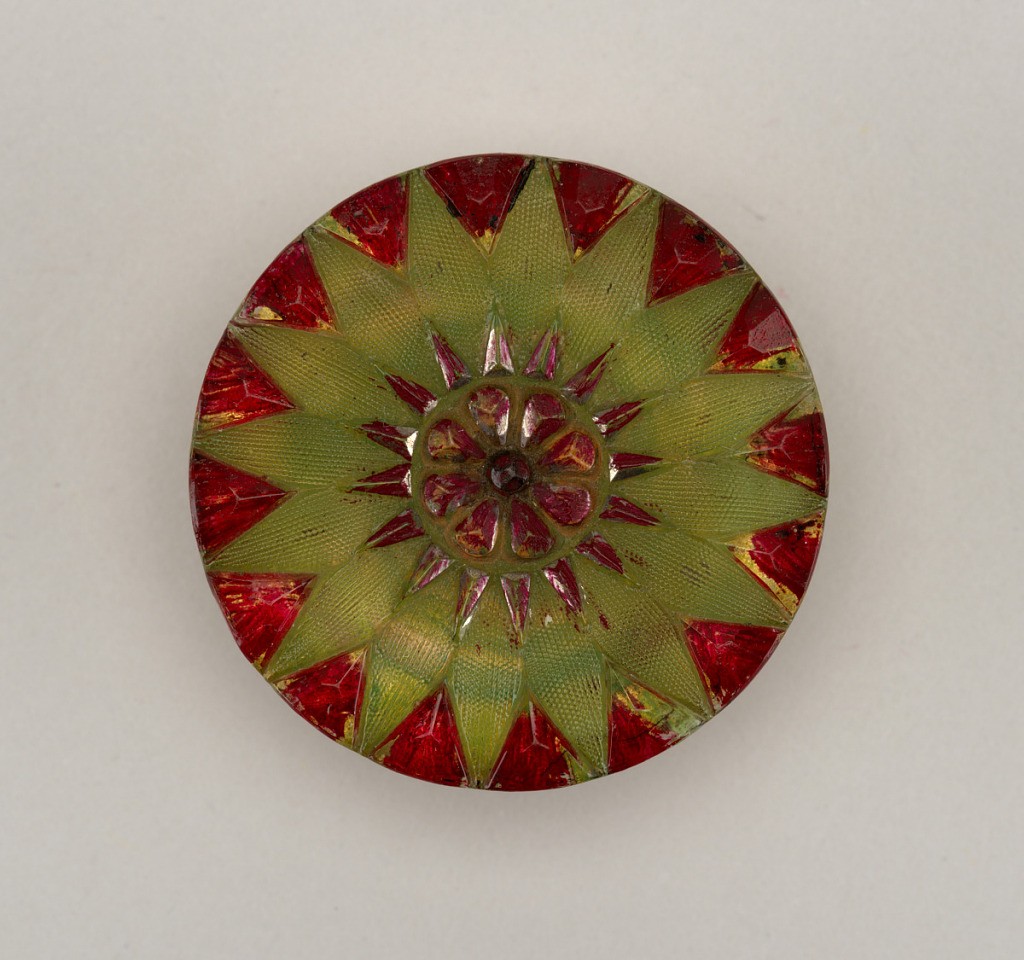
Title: Button
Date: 19th century
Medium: silver, colored glass and turquoise
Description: two buttons of silver filigree set with pieces of colored glass - b/: convex button; turquoise in top; red, blue, green and purple glass in sides - c/: flat button with red glass in center, a turquoise at each corner.